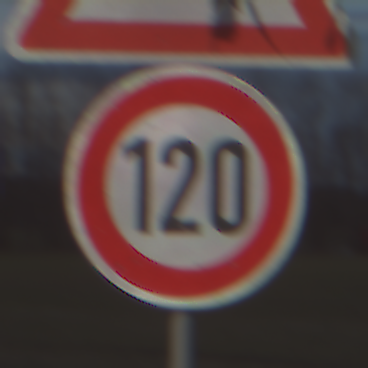
Verkehrszeichen: Geschwindigkeit120
Zusatzzeichen oben: DoppelkurveZunaechstLinks
Umgebung: Outdoor, Nature
Tageszeit: SunriseSunset
Wetter: PartlyCloudy
Licht: Natural
Jahreszeit: NotSpecified
Kontrast: LowContrast